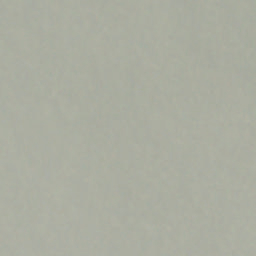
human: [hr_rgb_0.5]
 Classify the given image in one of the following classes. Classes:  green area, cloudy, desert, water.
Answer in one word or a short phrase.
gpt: cloudy